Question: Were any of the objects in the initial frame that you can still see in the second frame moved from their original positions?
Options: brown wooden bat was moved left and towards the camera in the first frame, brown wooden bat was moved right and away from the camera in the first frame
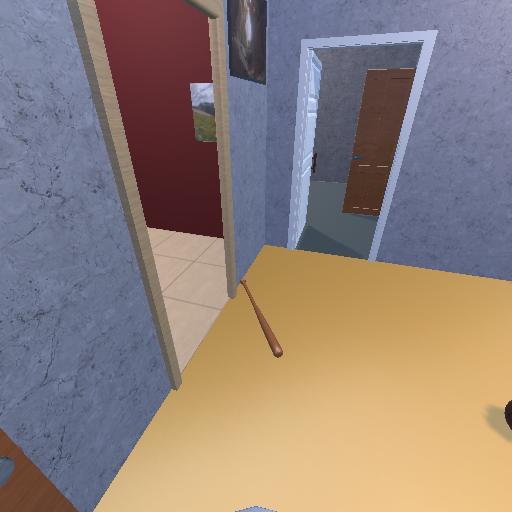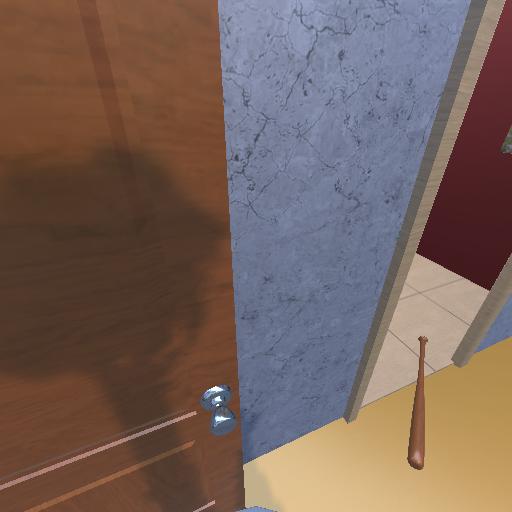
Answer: brown wooden bat was moved left and towards the camera in the first frame